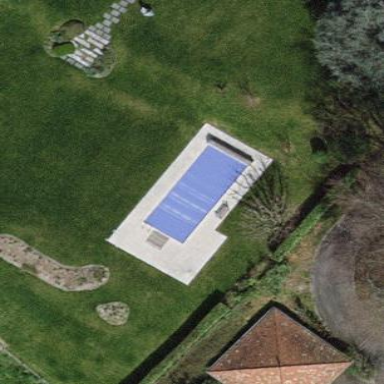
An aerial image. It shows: Swimming pool located in leisure land.